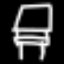
Label: chair